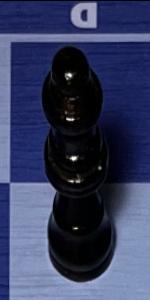
Label: Queen_Black